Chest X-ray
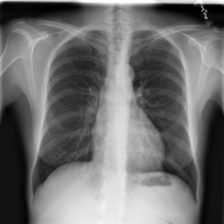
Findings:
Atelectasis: negative
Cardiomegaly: negative
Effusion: negative
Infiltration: negative
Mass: negative
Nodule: negative
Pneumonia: negative
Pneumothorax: negative
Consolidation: negative
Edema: negative
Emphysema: negative
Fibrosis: negative
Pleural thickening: negative
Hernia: negative